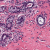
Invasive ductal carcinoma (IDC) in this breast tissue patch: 0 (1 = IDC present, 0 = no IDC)